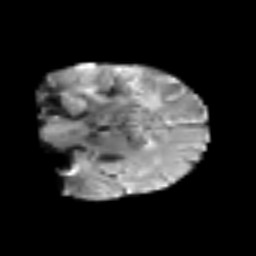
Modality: T2w
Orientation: coronal
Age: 67
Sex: female
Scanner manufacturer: siemens
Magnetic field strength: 3 T
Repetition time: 5.6 s
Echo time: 0.082 s